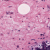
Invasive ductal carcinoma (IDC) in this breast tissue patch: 0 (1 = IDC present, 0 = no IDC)